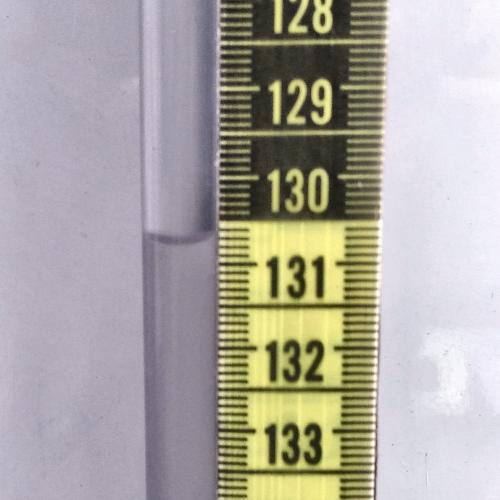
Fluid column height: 130.7 cm